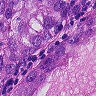
Metastatic tissue present: yes